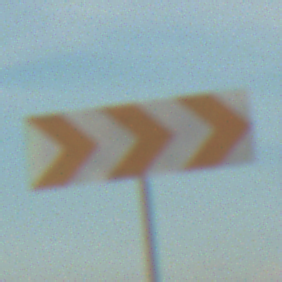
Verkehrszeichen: RichtungstafelnInKurvenGrossLinks
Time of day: SunriseSunset
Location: Outdoor (Nature)
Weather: PartlyCloudy
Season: NotSpecified
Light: Natural